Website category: book
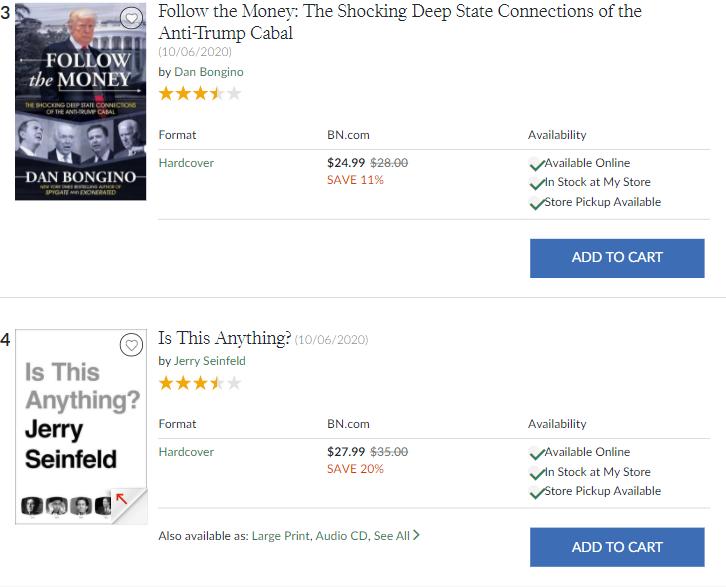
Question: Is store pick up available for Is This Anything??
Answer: yes

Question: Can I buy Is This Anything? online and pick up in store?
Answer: yes